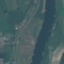
Land use / land cover class: River